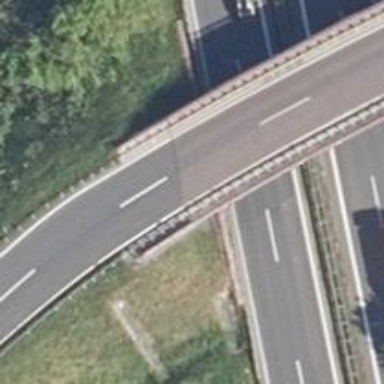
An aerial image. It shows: Bridge with asphalt surface on motorway link.